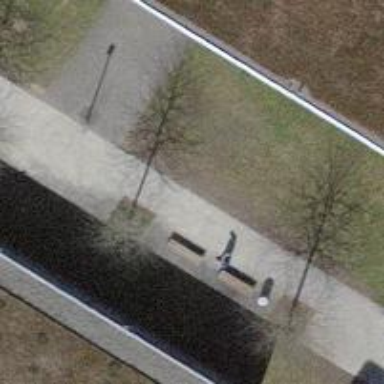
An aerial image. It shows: Bench.